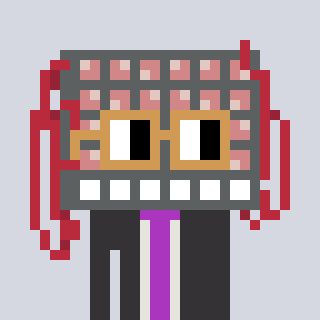
a pixel art character with square brown glasses, a turing-shaped head and a grayscale-colored body on a cool background